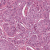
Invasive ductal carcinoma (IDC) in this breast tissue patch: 1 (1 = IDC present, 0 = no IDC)